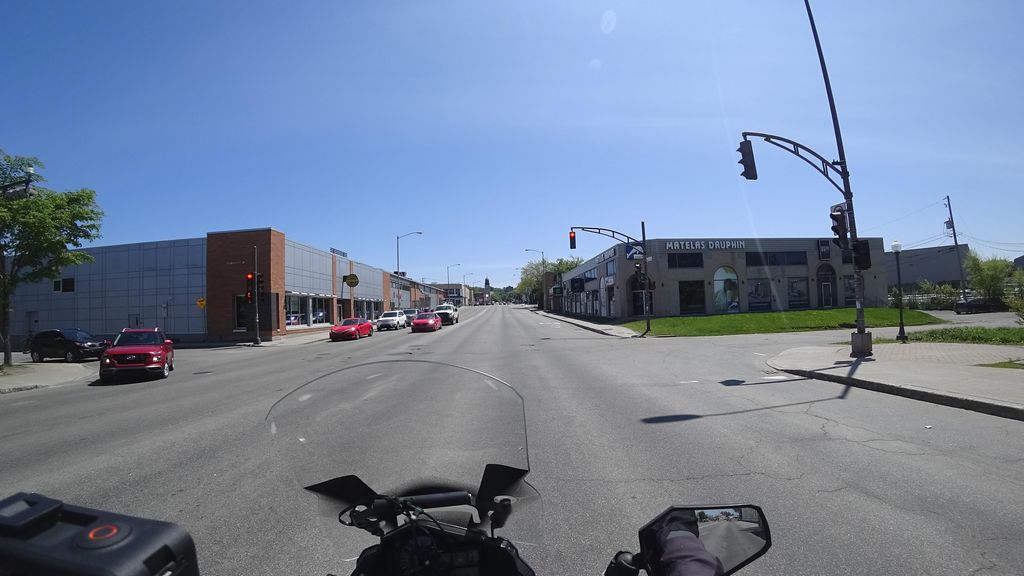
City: quebec_city